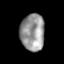
Tissue: prostate
Cell type: Epithelial cells
Senescence score: 0.3388
Nuclear area (px): 873
Mean DAPI intensity: 151.228